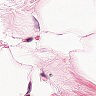
Metastatic tissue present: no